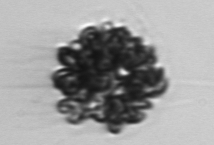
Label: Corymbellus